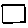
Label: square